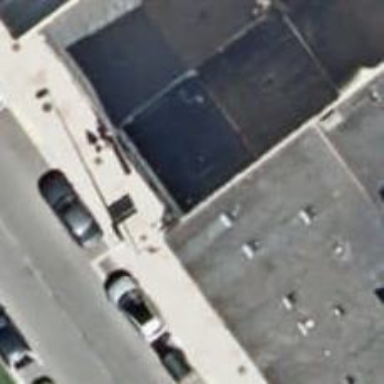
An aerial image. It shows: Furniture shop.